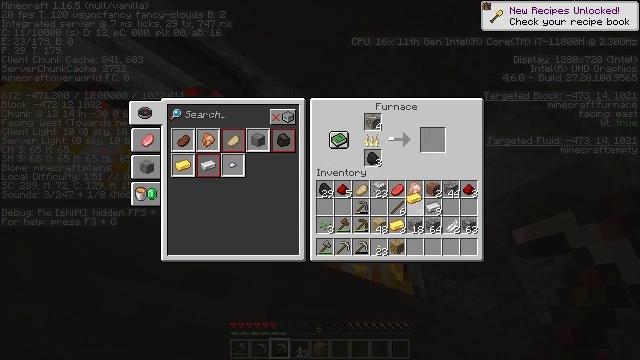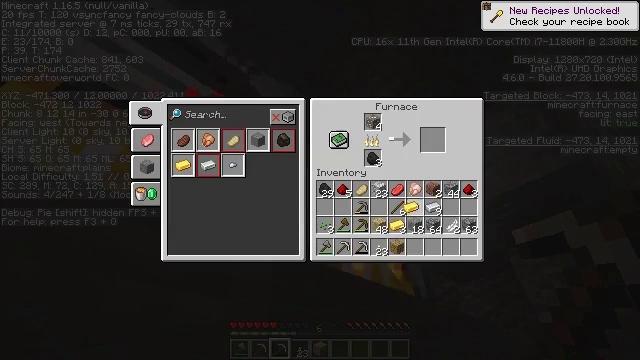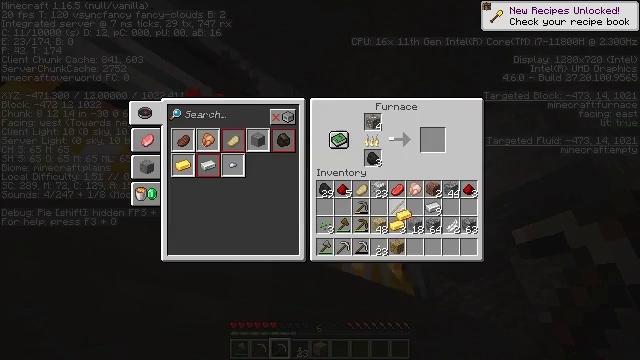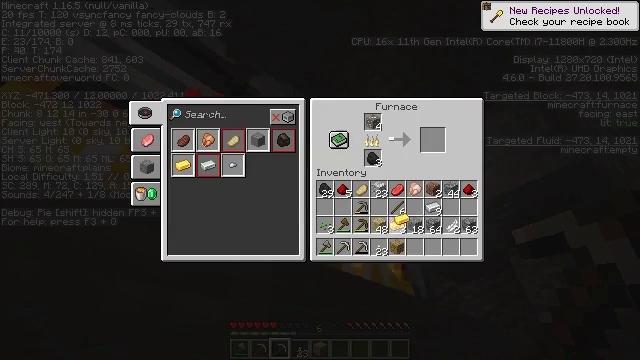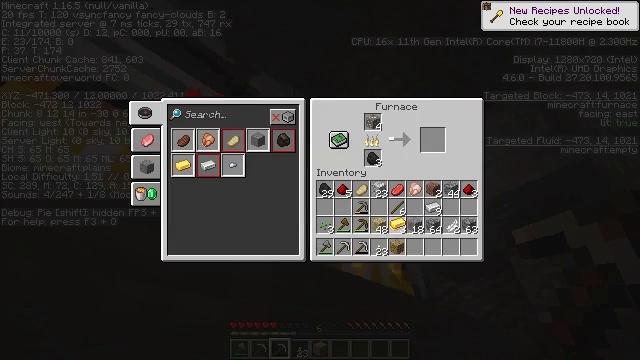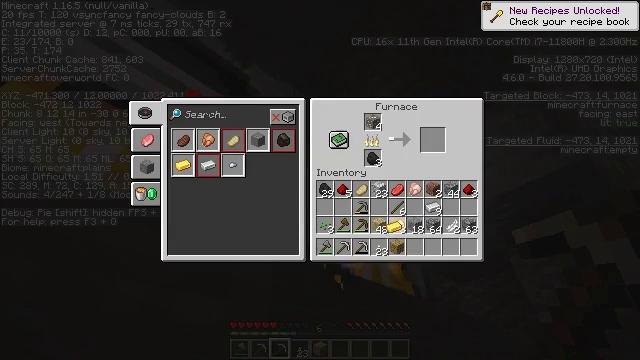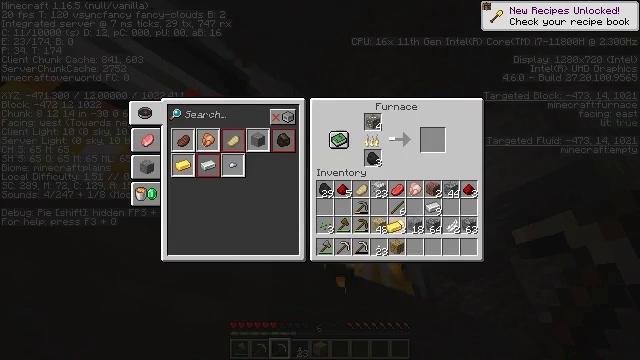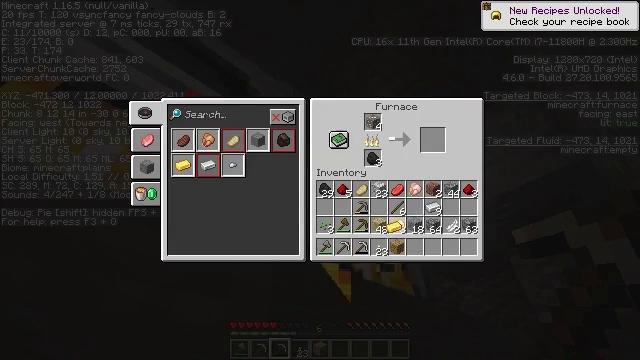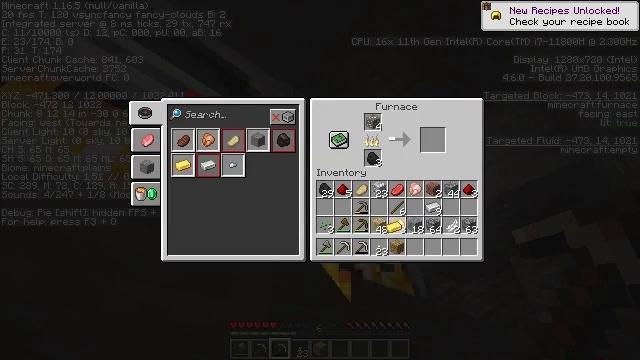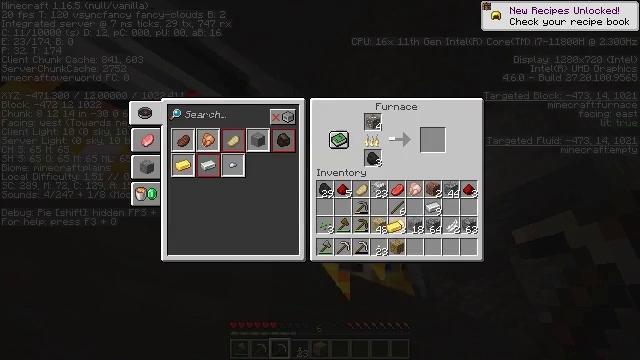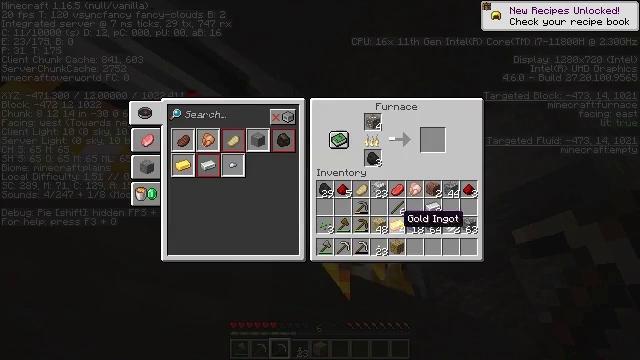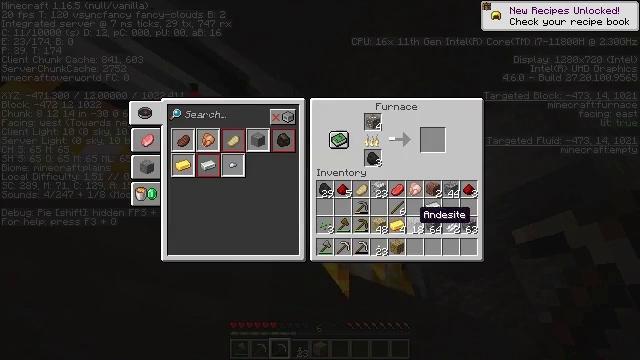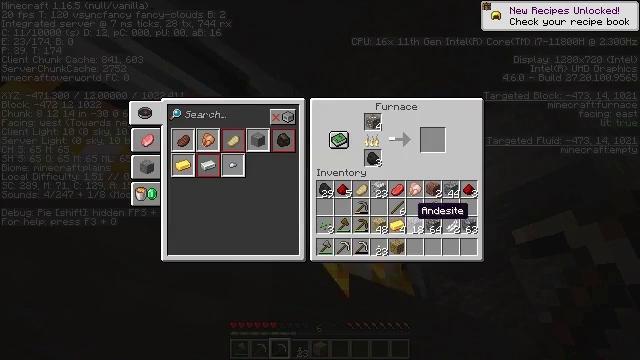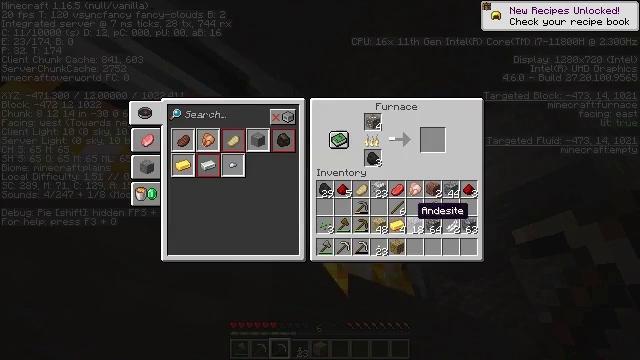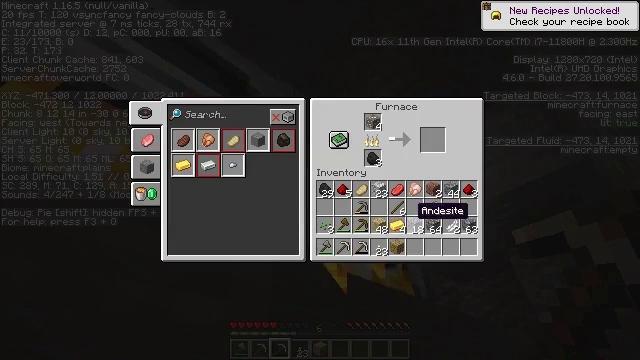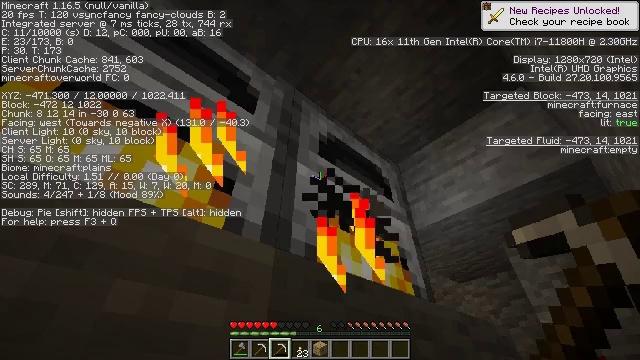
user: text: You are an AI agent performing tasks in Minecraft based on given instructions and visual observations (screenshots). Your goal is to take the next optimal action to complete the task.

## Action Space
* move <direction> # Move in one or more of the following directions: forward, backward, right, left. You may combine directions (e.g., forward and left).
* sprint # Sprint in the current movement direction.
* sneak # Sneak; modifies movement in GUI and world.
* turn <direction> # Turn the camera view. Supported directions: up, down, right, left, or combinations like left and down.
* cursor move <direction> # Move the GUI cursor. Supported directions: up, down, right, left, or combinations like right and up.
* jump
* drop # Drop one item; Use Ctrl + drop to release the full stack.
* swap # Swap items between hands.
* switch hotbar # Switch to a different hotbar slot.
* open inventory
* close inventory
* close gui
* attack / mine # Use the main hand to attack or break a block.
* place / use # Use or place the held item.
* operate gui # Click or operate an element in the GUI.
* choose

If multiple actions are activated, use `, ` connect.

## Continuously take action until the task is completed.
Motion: motion action
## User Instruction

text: Make a golden pickaxe using gold ingots and sticks.
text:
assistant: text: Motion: cursor move down, open gui
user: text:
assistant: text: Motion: cursor move down
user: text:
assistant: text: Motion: no_op
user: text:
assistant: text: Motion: no_op
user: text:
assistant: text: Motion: no_op
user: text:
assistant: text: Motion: no_op
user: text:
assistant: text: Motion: operate gui
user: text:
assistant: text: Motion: operate gui
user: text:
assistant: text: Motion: operate gui
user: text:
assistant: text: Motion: no_op
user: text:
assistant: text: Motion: cursor move right
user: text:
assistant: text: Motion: no_op
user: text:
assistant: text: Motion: no_op
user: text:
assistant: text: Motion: no_op
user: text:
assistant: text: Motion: no_op
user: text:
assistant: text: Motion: close gui
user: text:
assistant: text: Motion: no_op
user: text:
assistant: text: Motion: no_op
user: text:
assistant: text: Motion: turn left
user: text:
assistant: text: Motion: move left, turn left and down
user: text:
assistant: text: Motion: move left, turn left and down
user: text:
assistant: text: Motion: move left, turn left and down
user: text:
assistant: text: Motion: move left, turn down
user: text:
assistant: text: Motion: move left
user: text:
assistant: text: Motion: move left
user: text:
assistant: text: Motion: move left, turn left and up
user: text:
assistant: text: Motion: move left, turn right and down
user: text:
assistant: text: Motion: move left, turn right and down
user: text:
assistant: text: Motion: turn right and down
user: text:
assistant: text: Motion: turn left